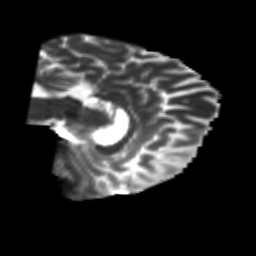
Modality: T2w
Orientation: sagittal
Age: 27
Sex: male
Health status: healthy
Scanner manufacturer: siemens
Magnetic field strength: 3 T
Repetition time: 10.8 s
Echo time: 0.082 s